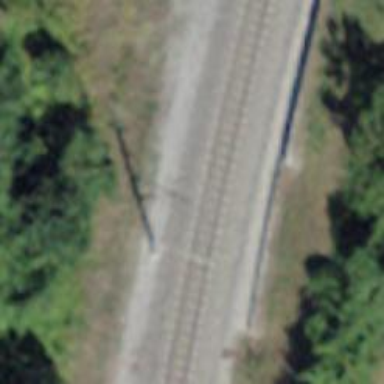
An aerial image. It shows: Catenary mast for power lines.